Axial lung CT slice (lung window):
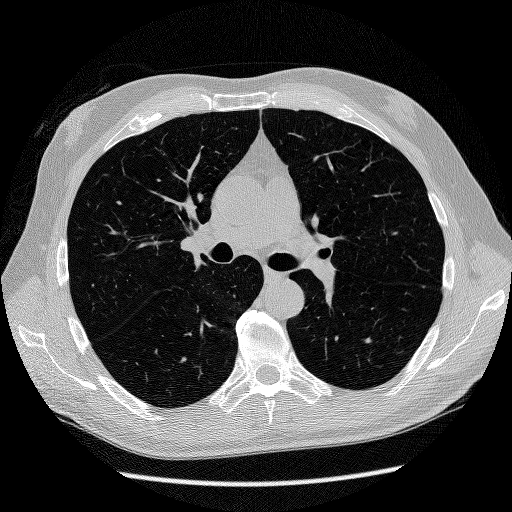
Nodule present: no